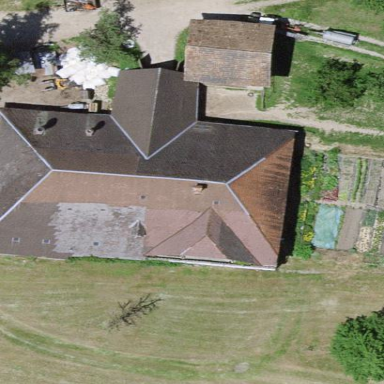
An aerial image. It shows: Farm building.